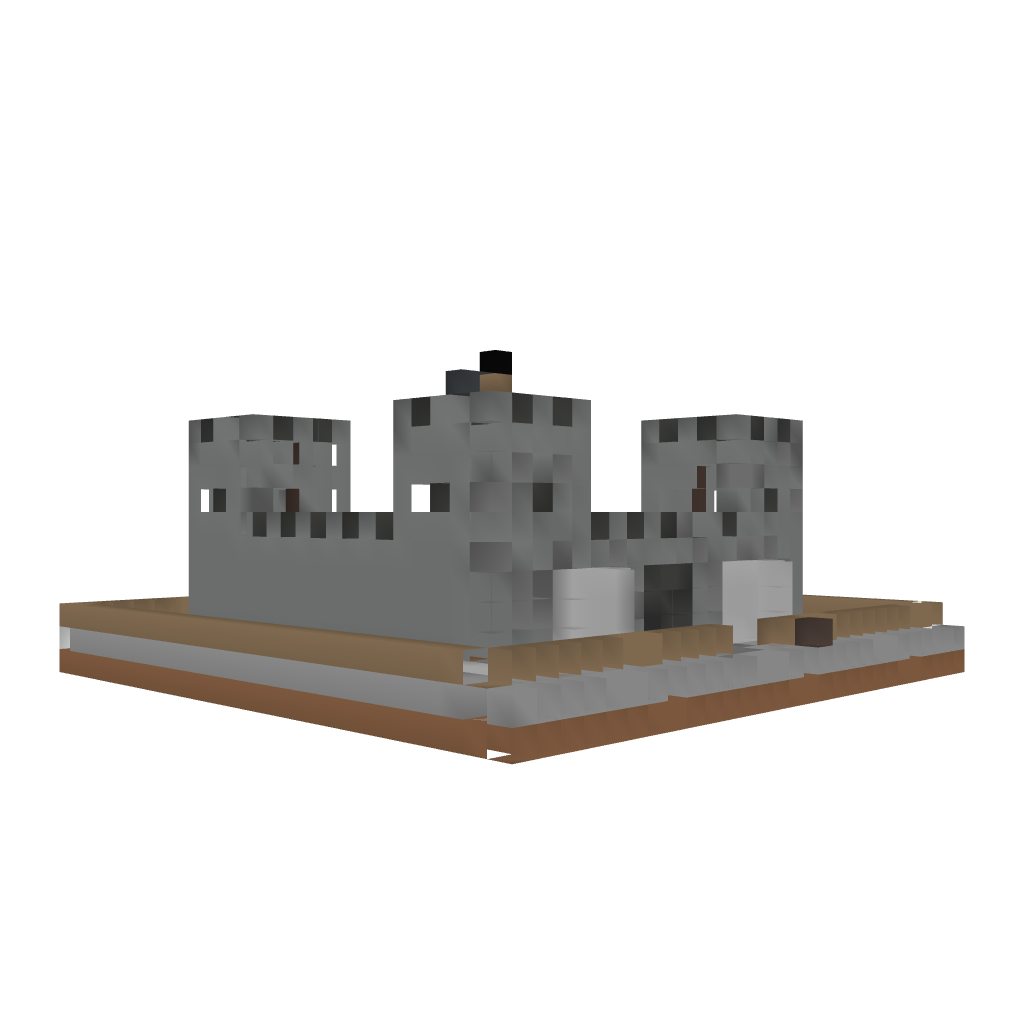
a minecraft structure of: Small Medieval Castle